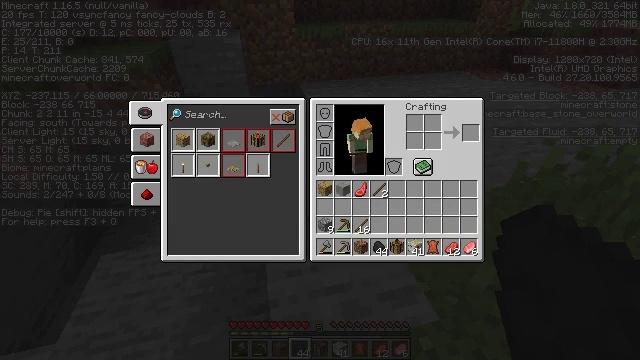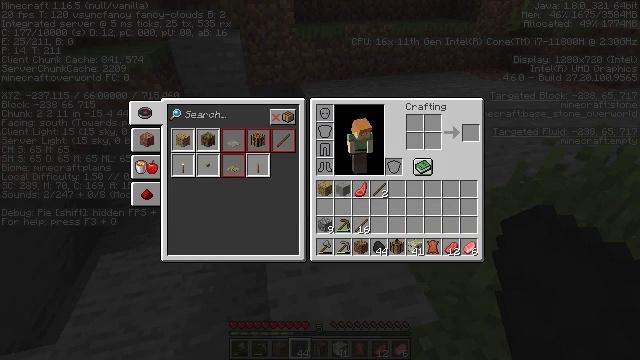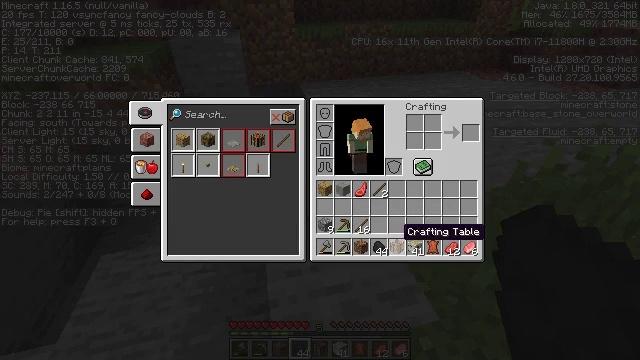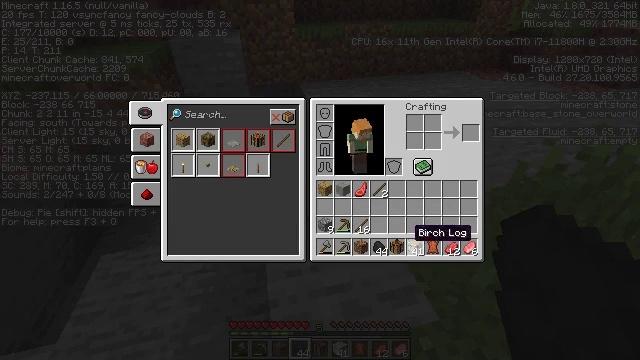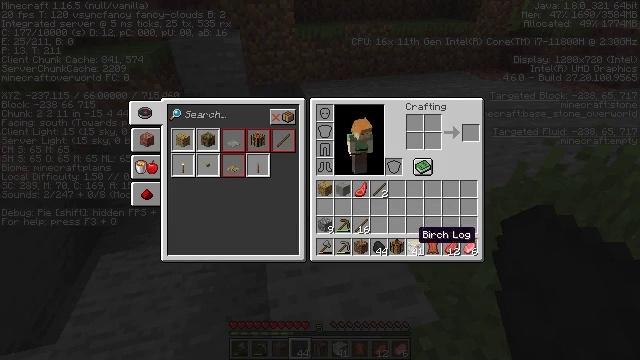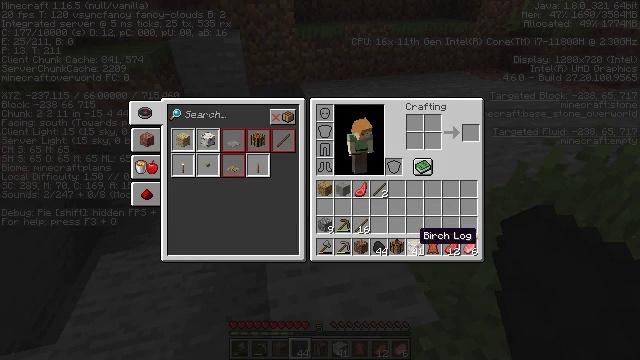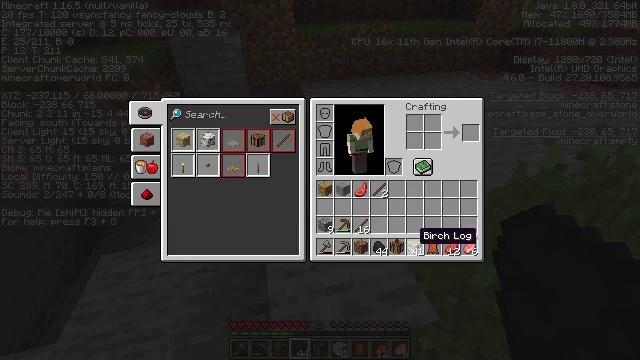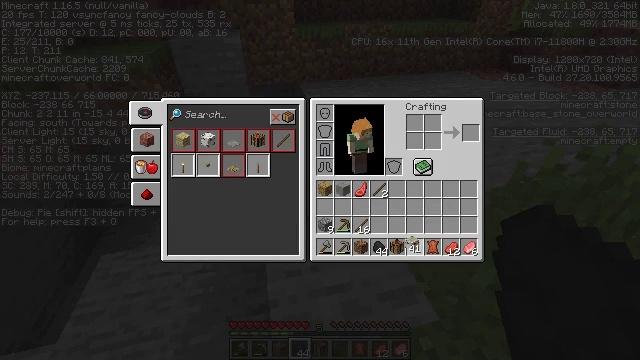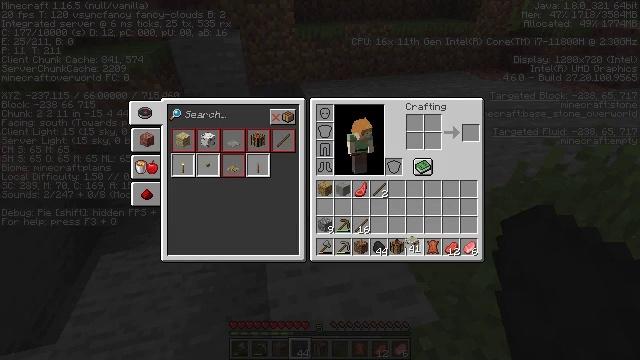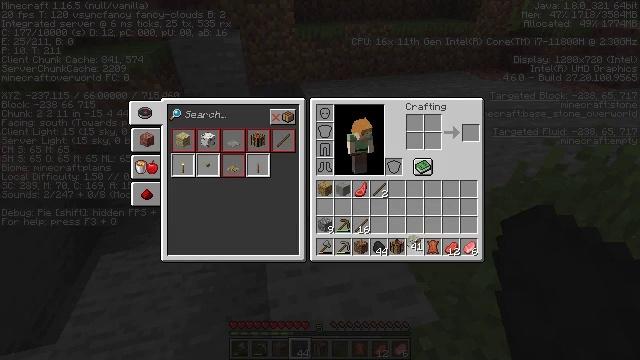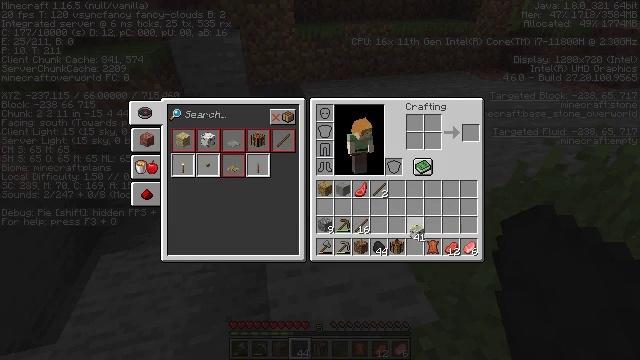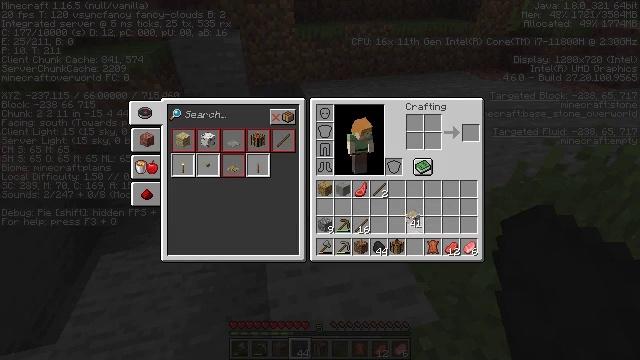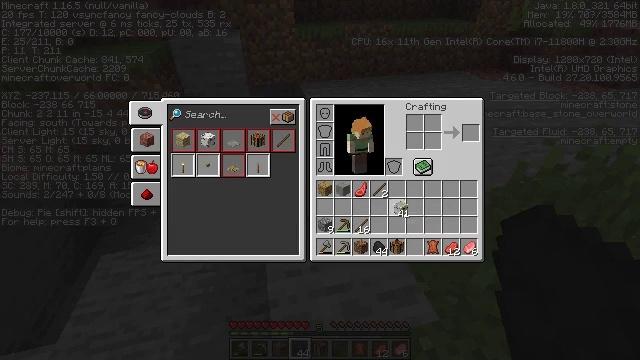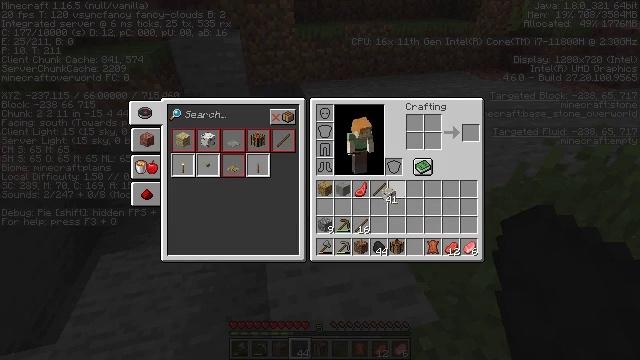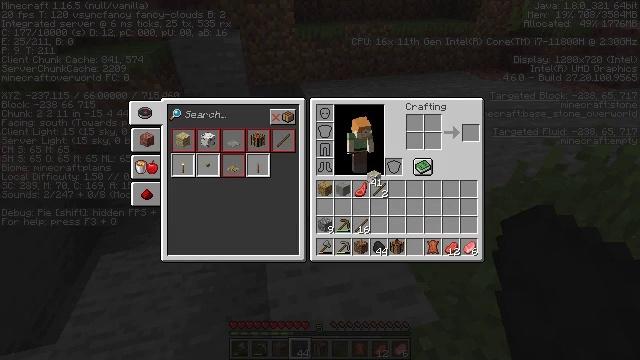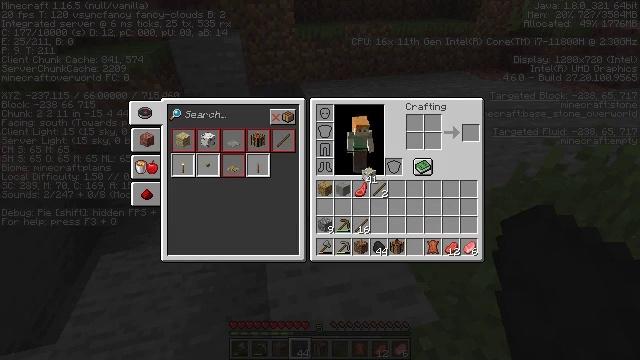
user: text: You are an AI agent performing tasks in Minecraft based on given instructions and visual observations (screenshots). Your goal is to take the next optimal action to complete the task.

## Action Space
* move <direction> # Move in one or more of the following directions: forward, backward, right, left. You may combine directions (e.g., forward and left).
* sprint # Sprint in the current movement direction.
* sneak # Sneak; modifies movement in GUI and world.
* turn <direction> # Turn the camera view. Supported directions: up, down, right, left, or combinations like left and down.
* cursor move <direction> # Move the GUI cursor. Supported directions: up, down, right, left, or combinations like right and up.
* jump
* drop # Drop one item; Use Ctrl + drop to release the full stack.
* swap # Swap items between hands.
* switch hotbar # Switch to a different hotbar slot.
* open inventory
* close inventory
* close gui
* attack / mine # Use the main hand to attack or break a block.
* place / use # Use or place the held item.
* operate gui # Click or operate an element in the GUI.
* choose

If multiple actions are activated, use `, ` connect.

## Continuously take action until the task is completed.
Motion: motion action
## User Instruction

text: Convert birch logs into birch planks.
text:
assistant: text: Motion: no_op
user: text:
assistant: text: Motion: no_op
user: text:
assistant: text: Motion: cursor move right
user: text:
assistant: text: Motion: no_op
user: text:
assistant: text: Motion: no_op
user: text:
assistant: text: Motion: no_op
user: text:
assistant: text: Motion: operate gui
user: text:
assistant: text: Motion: operate gui
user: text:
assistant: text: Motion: no_op
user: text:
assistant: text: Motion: cursor move up
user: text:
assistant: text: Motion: cursor move up
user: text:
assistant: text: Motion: cursor move left and up
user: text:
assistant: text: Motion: cursor move left and up
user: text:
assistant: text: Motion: cursor move left and up
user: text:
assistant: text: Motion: no_op
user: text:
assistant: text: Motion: cursor move right and down
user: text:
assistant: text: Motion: cursor move right and down
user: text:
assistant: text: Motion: cursor move right
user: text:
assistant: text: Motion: no_op
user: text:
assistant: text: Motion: cursor move left
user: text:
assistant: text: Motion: cursor move left
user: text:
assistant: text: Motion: cursor move up
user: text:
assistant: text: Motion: no_op
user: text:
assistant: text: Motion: no_op
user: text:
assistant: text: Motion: no_op
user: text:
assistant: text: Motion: no_op
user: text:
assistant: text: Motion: operate gui
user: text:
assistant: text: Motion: operate gui
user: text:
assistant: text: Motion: operate gui
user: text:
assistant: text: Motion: cursor move up